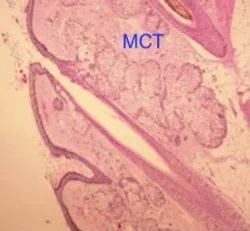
Histological finding at original magnification x20. (1). Shows the sebaceous gland, and ,appendages, suggesting mature cystic teratoma (MCT).
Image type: pathology (h&e)